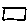
Label: square